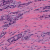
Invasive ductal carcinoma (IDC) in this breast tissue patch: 1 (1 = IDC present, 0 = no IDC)